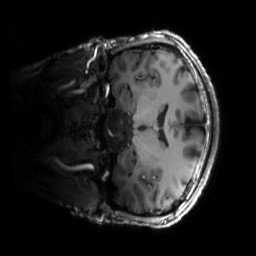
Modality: T1w
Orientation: coronal
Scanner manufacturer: siemens
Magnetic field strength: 6.98 T
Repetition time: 1.7 s
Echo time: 0.00254 s